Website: crate-barrel
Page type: billing-address
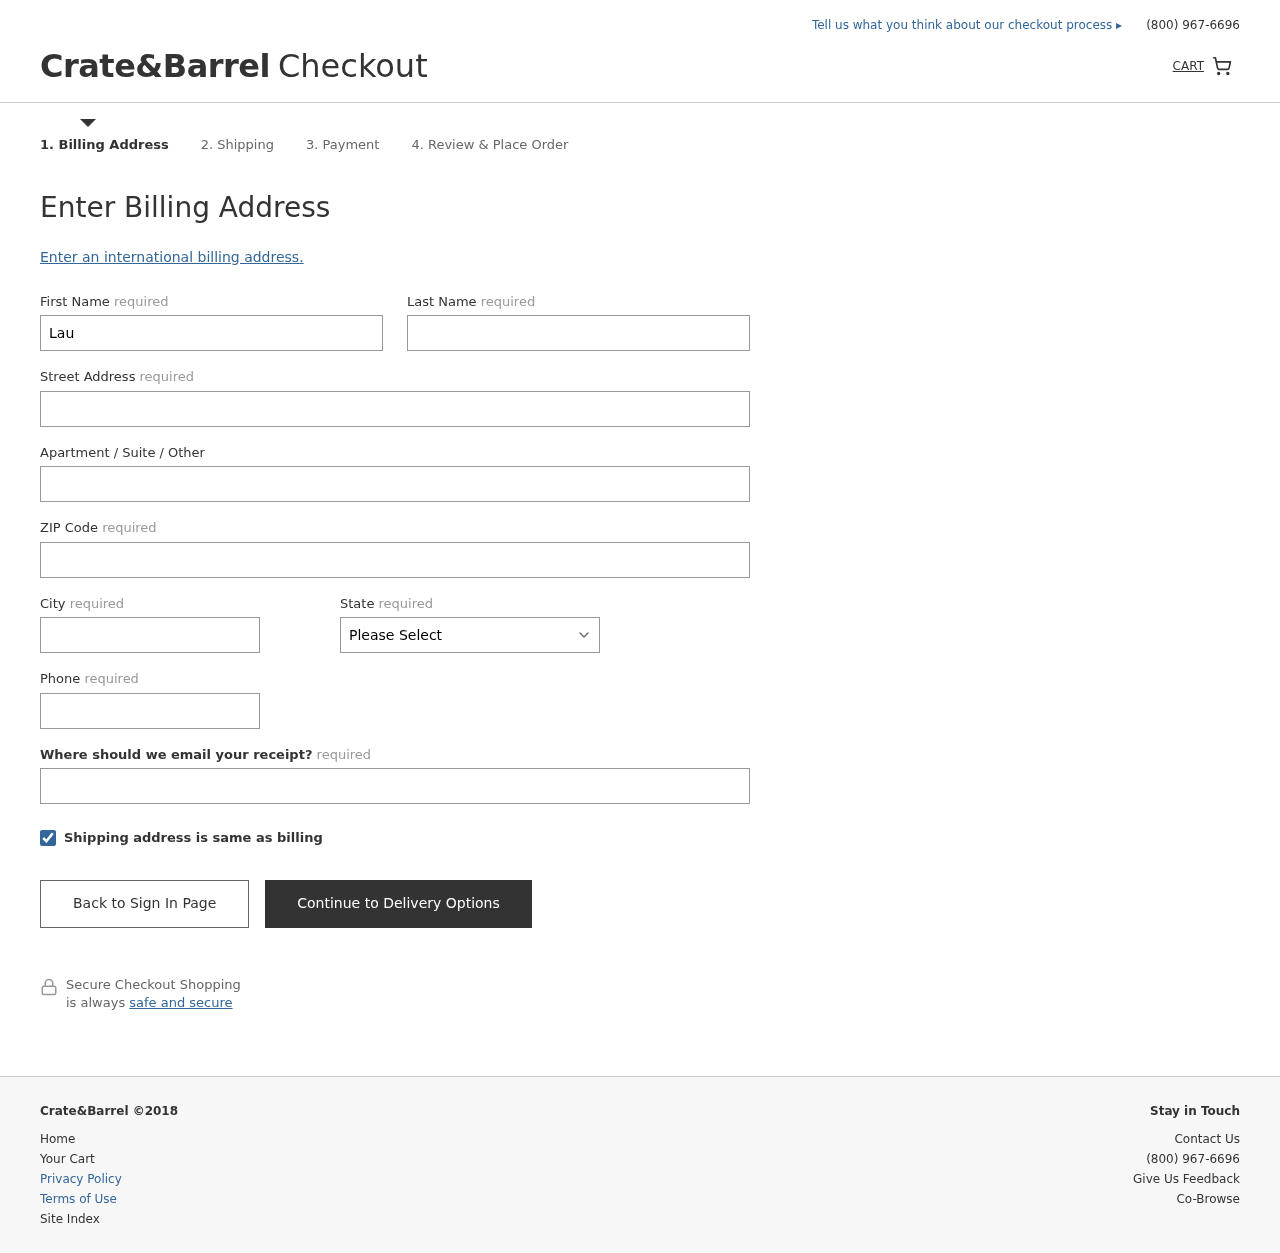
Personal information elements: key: PII_STATE
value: New Jersey
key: PII_FIRSTNAME
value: Laura
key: PII_LASTNAME
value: Miller
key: PII_STREET
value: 1296 Jerry Lights Apt. 165
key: PII_POSTCODE
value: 77976
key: PII_CITY
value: Lake Jessica
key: PII_PHONE
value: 7333456956
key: PII_EMAIL
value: laura.miller@yahoo.com